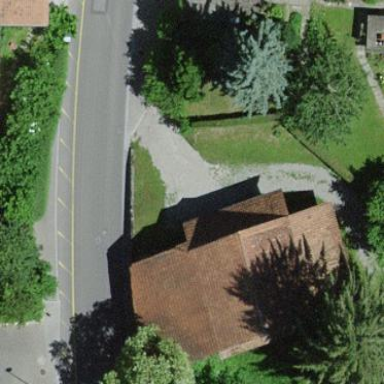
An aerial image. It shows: Garage.